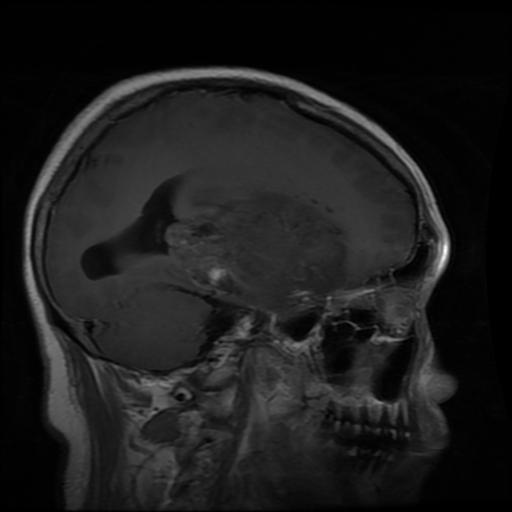
Label: glioma